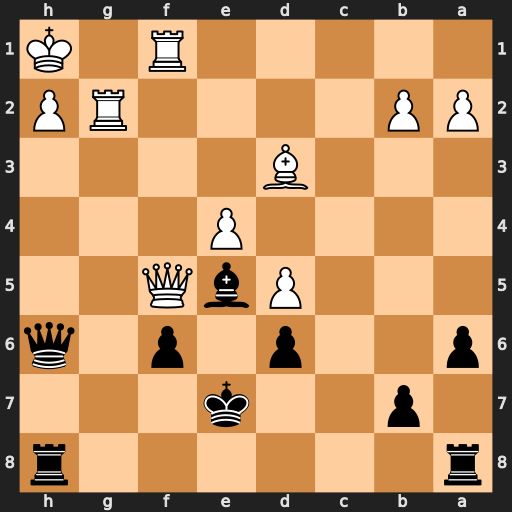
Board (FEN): r6r/1p2k3/p2p1p1q/3PbQ2/4P3/3B4/PP4RP/5R1K
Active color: b
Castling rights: -
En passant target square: -
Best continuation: Qxh2+ Rxh2 Rxh2+ Kg1 Rg8+ Qg6 Rxg6#